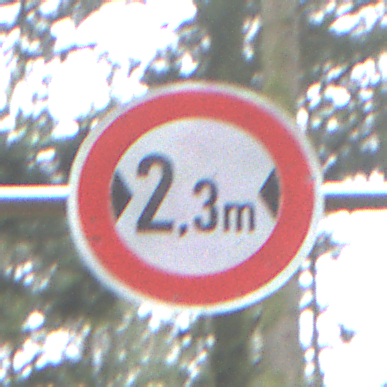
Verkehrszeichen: TatsaechlicheBreite2Komma3
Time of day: Midday
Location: Outdoor (Nature)
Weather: Overcast
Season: NotSpecified
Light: Natural